Question: I wrote a program to find file or directory.
Its working properly when i am trying to Search file with in
example
'java FileSearch abc.txt f:\xyz'
But when i am try to search file from than program throw Exception
'java FileSearch abc.txt f:\'
after all the search result throws NullPointerException.

code is :
'''
import java.io.*;
class FileSearch{
static String fd;
static boolean flg=true;
public static void main(String arr[]){
fd=arr[0];
String path=arr[1];
String dir[]=new File(path).list();
new FileSearch().finder(dir,path);
if(flg){System.out.print("File not found.");}
}
public void finder(String[] dir,String path){
for(int i=0;i<dir.length;i++){
if(dir[i].equals(fd)){
System.out.println(path+"\\"+fd);
flg=false;
}
if(new File(path,dir[i]).isDirectory())
finder(new File(path,dir[i]).list(),path+"\\"+dir[i]);
}
}
}
'''
I want to know why this exception is thrown and how can i fix it.
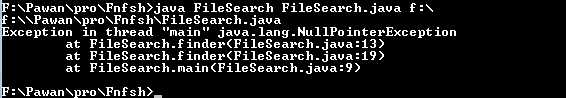
Answer: <URL>
> The documentation of 'listFiles()' mentions that it will return 'null'
if this abstract pathname does not denote a directory, or if an I/O
error occurs. Additionally, you would need to check with
'file.canRead()' whether the application can read the directory.
IMHO
Always use it this way;
'''
String[] files = file.list();
if (files!=null) {
for (String f : files) processFile(f);
}
'''
Recommend this;
'''
File directory = new File(directoryName);
//get all the files from a directory
File[] fList = directory.listFiles();
if(fList != null){
for (File file : fList){
if (file.isFile()){
System.out.println(file.getName());
}
}
}
'''
Do let me know if you have any questions.